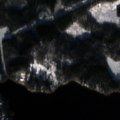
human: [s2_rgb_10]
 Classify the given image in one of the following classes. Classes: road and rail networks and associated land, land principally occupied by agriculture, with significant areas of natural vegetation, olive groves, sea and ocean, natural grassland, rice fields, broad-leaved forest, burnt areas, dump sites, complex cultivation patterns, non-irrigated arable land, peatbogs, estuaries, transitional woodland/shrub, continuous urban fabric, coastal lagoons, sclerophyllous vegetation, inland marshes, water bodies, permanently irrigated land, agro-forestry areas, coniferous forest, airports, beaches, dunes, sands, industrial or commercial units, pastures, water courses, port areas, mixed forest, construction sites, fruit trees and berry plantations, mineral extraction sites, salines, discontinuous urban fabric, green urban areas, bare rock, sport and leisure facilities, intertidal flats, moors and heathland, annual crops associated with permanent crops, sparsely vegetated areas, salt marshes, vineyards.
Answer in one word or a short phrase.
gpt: land principally occupied by agriculture, with significant areas of natural vegetation, coniferous forest, mixed forest, transitional woodland/shrub, water bodies